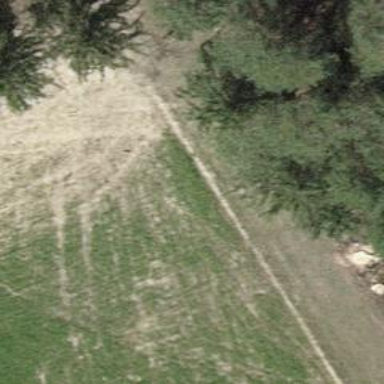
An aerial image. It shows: Path with pebblestone surface of grade5 tracktype.